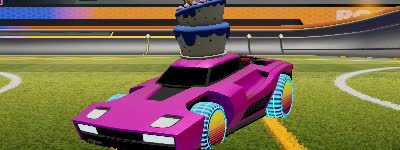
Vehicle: breakout